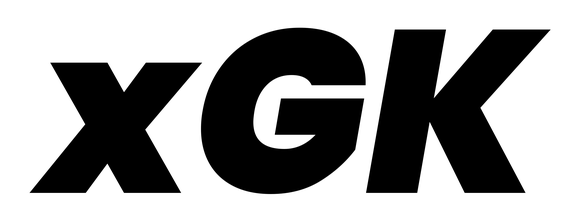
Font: Poppins-BlackItalic